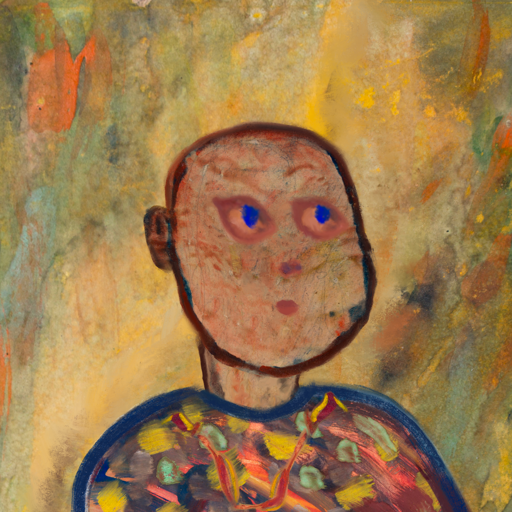
Background: Comrade, Head And Neck Side: Orphan, Face Side: Mother_And_Son_Mother, Bust: Mother_And_Son_Mother, Hair Side: Blank, Head Accessory: Blank, Second Necklace: Gypsy_Mother_1, Necklace: Blank, Baby: Blank